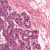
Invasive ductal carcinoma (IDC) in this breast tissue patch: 0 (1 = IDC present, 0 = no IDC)